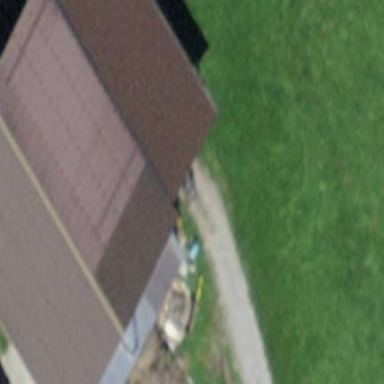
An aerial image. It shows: Barn.